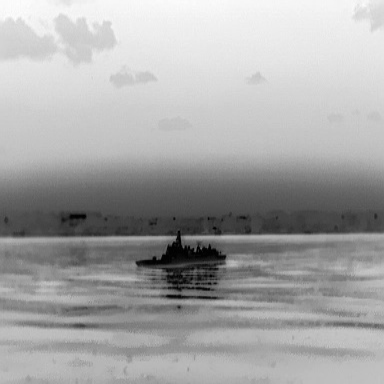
There is a warship in the infrared image.